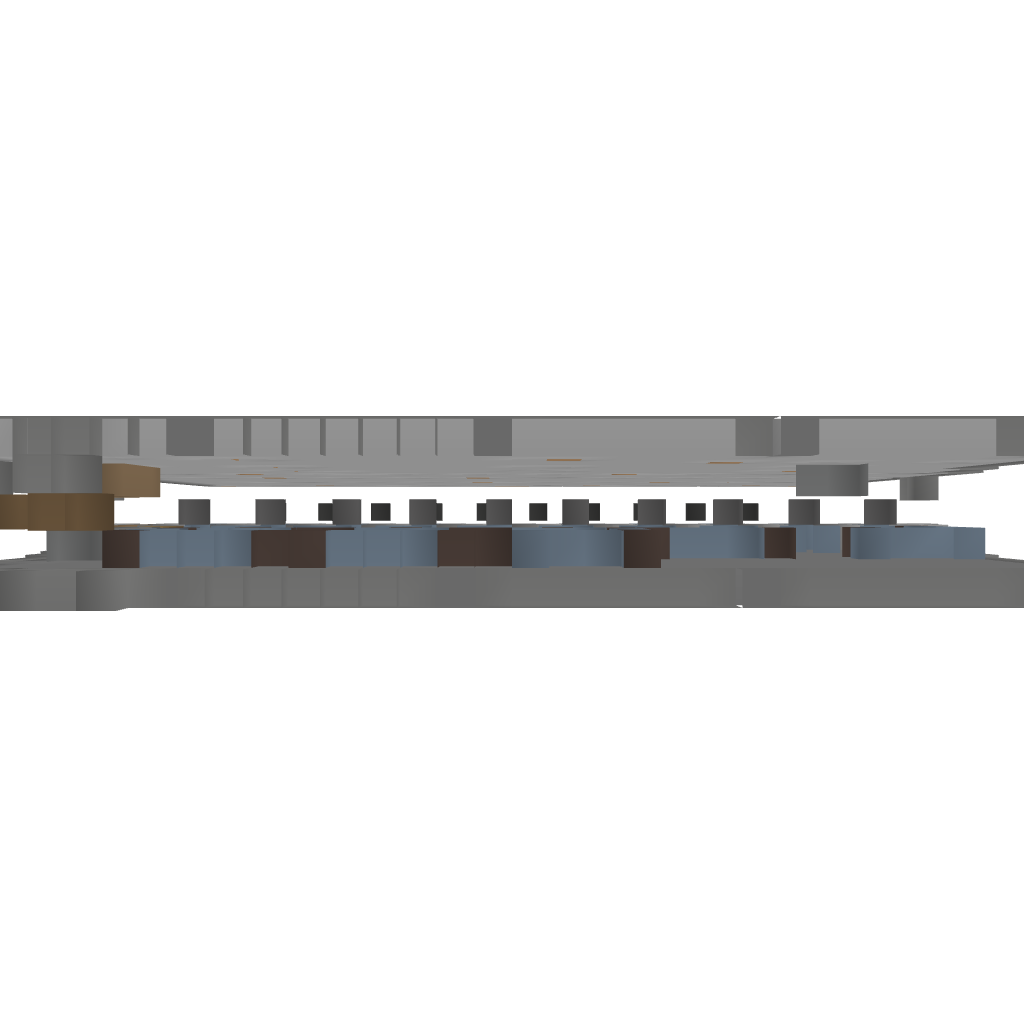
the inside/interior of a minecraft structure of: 10 pin bowling alley